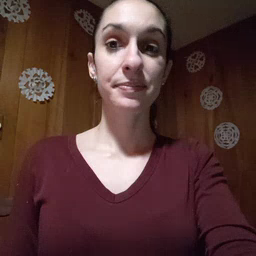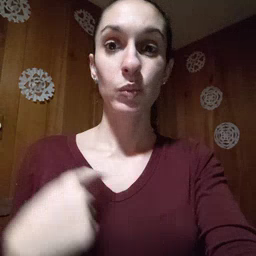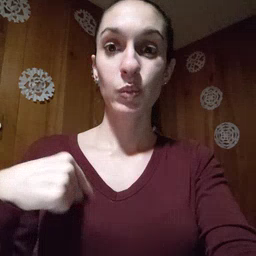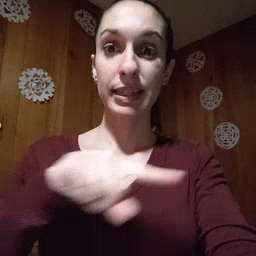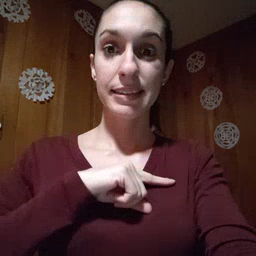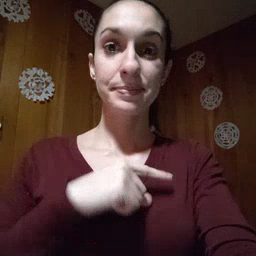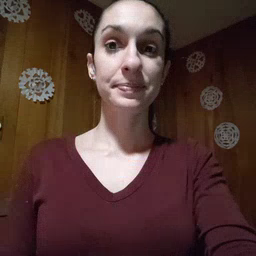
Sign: weus